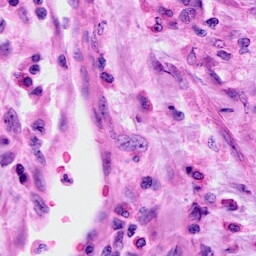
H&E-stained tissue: Cervix